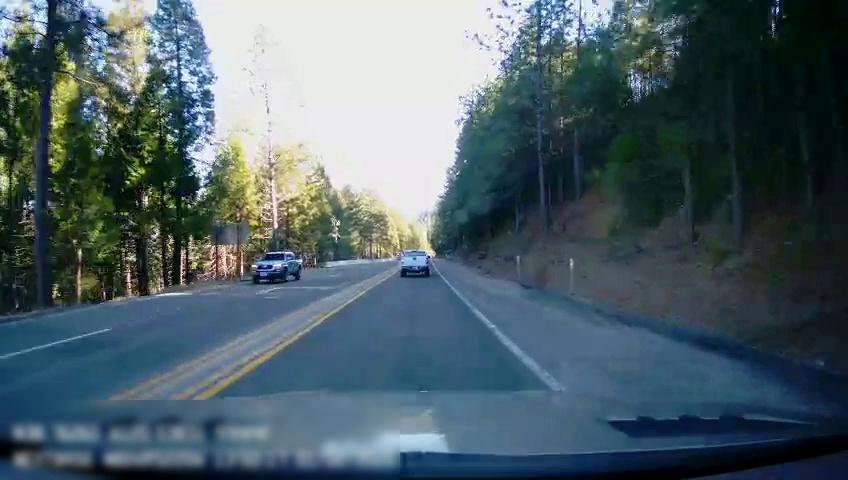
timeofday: Day
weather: Sunny
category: Drivable Space
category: Vehicles | Truck
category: Vehicles | Truck
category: Lanes | Alternate Lane
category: Lanes | Current Lane
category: Lanes | Current Lane
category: Lanes | Opposite Lane
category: Lanes | Opposite Lane
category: Lanes | Opposite Lane